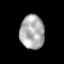
Tissue: lung
Cell type: T cells
Senescence score: 0.2433
Nuclear area (px): 814
Mean DAPI intensity: 171.838